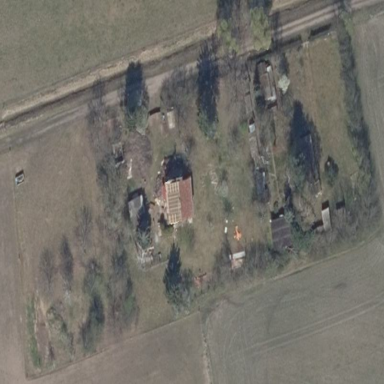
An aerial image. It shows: Farmyard area.